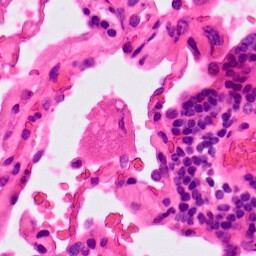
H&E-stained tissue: Lung